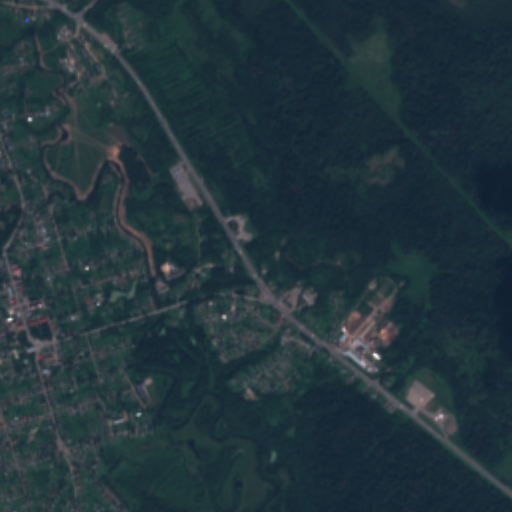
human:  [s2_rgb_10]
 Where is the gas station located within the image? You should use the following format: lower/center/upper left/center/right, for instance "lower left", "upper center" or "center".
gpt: The gas station is located in the lower right of the image.
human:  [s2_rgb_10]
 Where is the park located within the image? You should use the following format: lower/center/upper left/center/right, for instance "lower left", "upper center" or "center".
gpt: The park is located in the lower left of the image.
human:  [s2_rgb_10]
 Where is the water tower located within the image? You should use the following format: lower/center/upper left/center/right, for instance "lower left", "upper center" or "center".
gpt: The water tower is located in the lower right of the image.
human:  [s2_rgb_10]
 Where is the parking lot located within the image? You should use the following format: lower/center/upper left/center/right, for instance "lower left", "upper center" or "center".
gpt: There is no parking lot in the image.